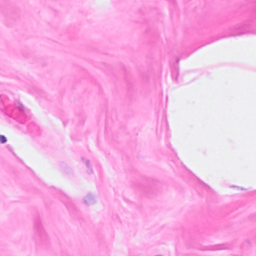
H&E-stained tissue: Breast